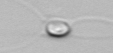
Label: Chaetoceros